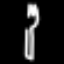
Label: fork